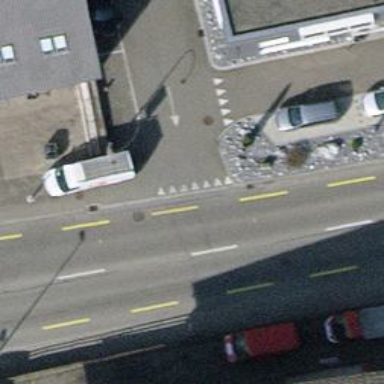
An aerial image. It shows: Street cabinet.